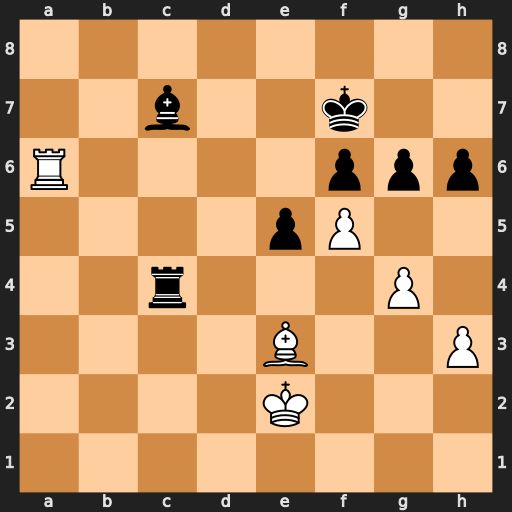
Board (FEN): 8/2b2k2/R4ppp/4pP2/2r3P1/4B2P/4K3/8
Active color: w
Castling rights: -
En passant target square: -
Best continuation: Kd3 Rb4 Ra7 gxf5 gxf5